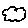
Label: cloud